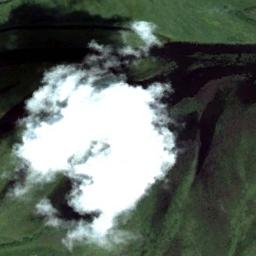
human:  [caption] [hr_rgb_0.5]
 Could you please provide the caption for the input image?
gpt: The cumulus clouds are located above the deep blue lake which is surrounded by the land covered by dense vegetation .

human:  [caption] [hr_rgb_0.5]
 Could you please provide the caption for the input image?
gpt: Large group of white clouds on green land .

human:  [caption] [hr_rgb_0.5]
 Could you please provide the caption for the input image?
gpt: The white cloud is above green land .

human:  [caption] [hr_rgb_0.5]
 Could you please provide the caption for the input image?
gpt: There was a little white cloud floating above the hill .

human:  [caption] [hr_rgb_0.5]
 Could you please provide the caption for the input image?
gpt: One piece of thick white cloud over a green mountain .